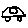
Label: car